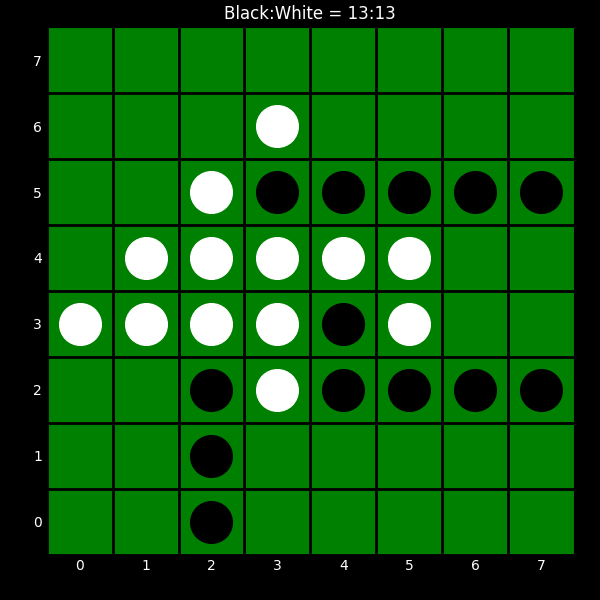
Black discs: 13
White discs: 13